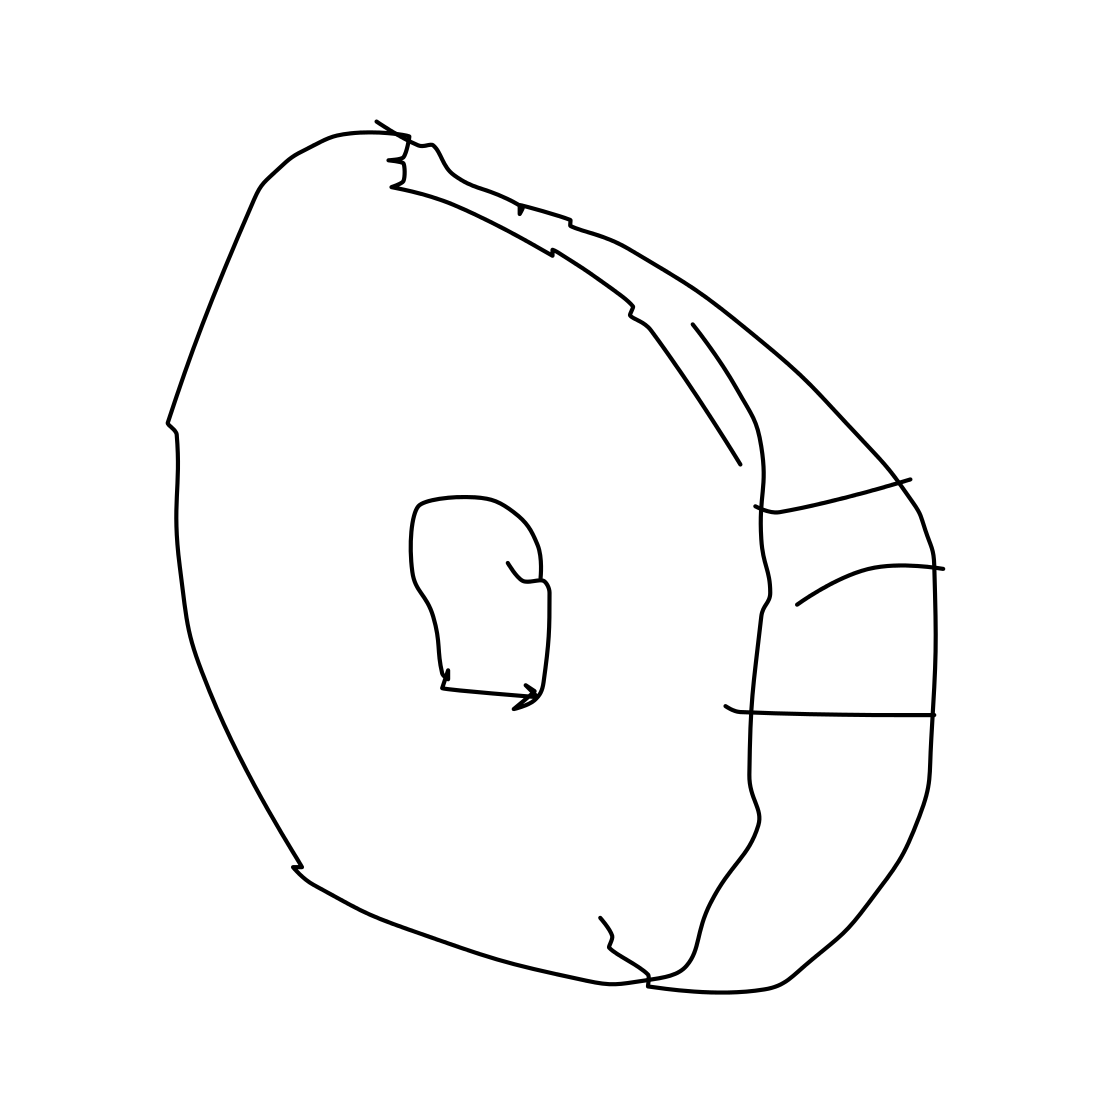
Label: wheel